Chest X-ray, AP view. Patient: 27 years old, sex M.
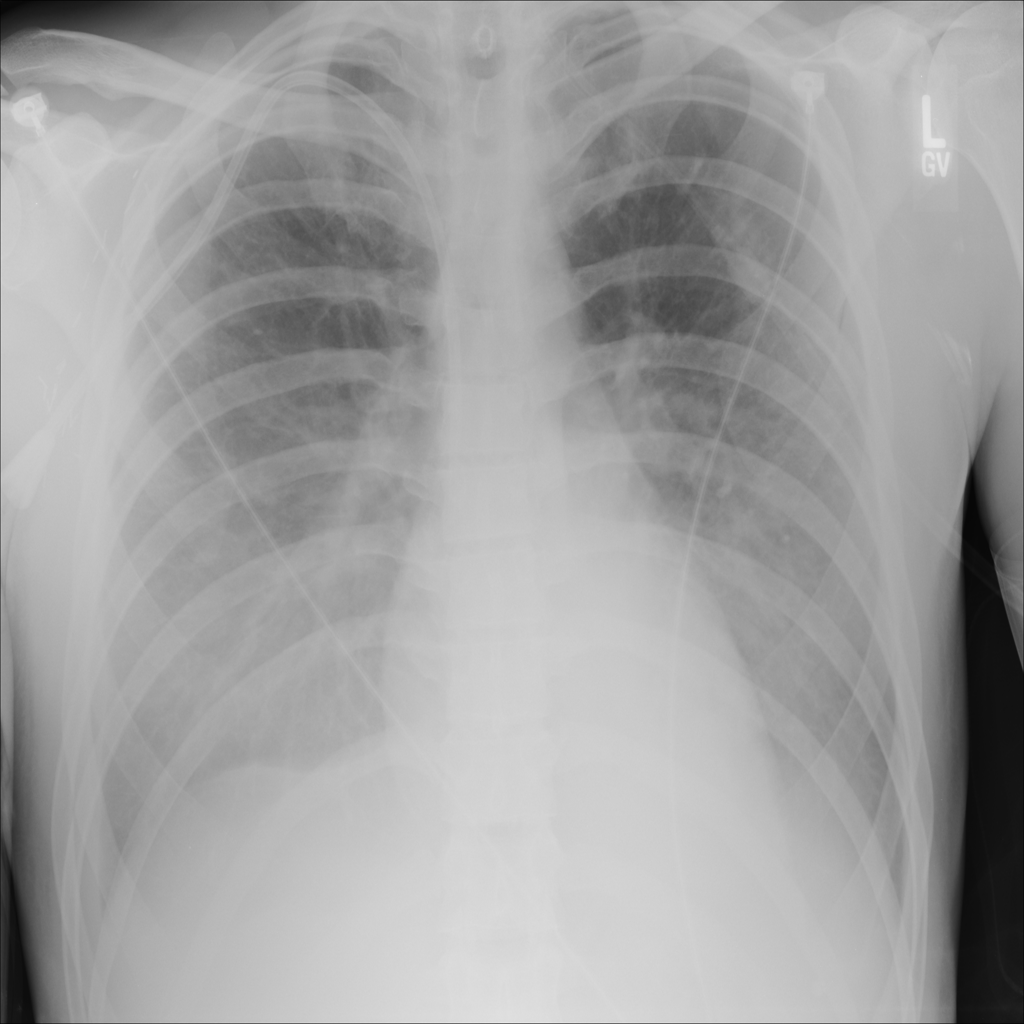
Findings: Effusion